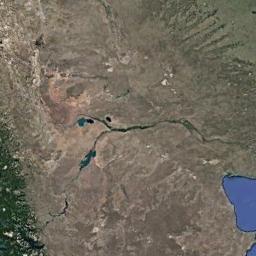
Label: desert